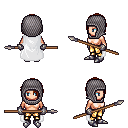
a pixel art fantasy rpg character, female body template, human, light skin, white cape, gold greaves, brunette bangs hairstyle, chain hood, metal gloves, metal boots, spear, four views (front, back, left, right), 2x2 character sprite sheet, small pixel art, hard edges, no anti-aliasing